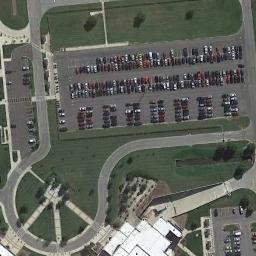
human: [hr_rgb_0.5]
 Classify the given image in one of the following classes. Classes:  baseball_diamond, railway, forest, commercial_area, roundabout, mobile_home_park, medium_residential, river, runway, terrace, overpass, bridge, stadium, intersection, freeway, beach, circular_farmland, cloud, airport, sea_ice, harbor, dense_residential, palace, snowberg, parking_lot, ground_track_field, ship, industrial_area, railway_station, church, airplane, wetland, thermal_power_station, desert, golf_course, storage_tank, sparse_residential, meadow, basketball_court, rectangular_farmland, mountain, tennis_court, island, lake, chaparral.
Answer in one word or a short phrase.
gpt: parking_lot